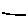
Label: line